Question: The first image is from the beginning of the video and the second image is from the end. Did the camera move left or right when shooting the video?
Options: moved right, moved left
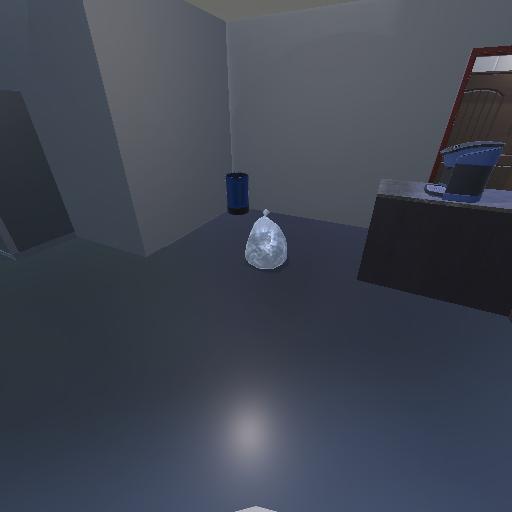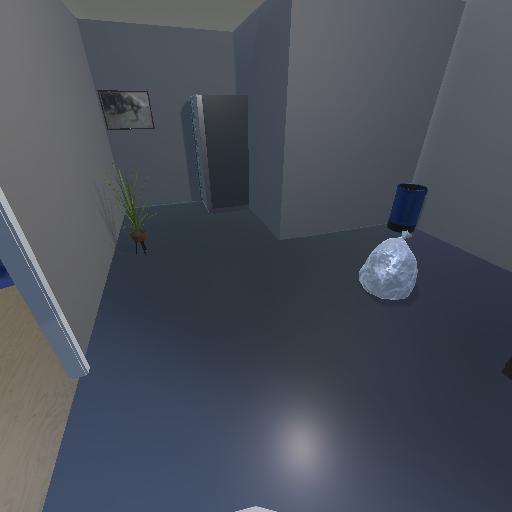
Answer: moved right